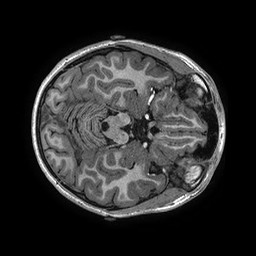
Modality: T1w
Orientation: axial
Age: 12
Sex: female
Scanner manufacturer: ge
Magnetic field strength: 3 T
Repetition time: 0.006952 s
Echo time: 0.00292 s